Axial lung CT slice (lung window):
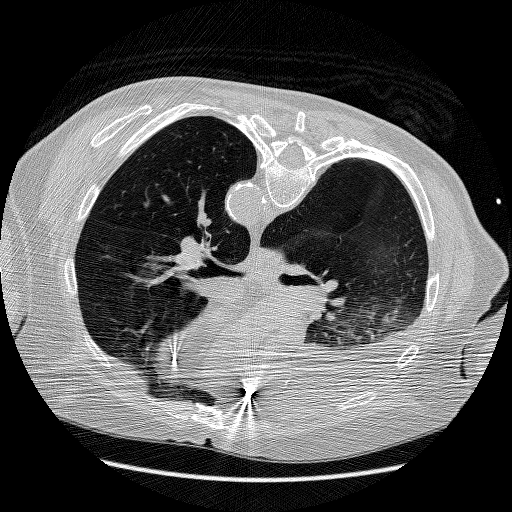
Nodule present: no